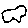
Label: cloud